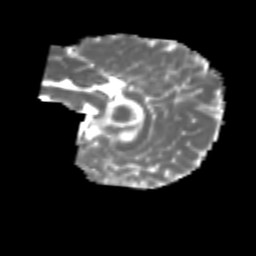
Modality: MD
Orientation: sagittal
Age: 7
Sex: male
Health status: healthy